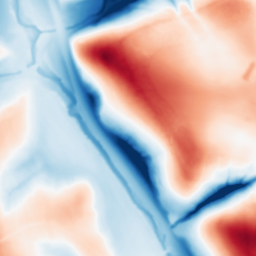
Category: multiscale
Decomposition family: dog_multiscale
Decomposition parameters: sigma_ratio: 2
n_scales: 5
base_sigma: 1
Upsampling method: lanczos
Upsampling parameters: scale: 4
Upsampling scale: 4